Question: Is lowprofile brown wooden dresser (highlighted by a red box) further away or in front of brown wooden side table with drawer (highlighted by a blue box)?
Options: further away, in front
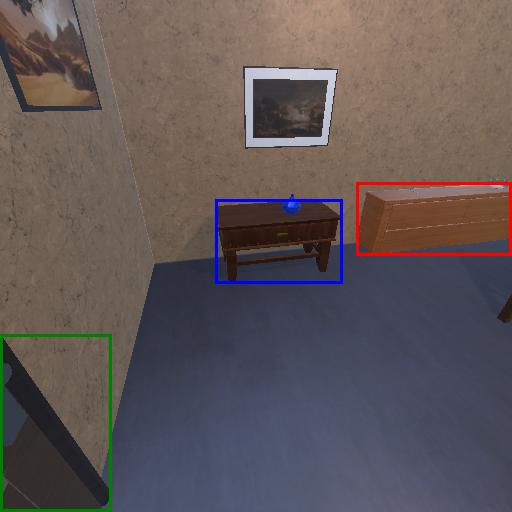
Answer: further away